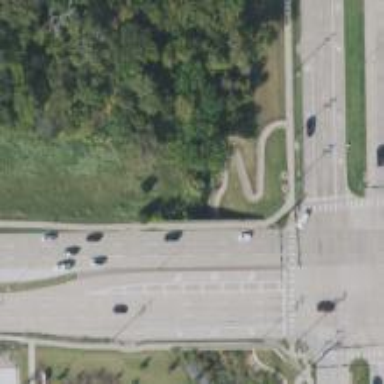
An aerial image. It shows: Primary highway bridge with separate sidewalks.